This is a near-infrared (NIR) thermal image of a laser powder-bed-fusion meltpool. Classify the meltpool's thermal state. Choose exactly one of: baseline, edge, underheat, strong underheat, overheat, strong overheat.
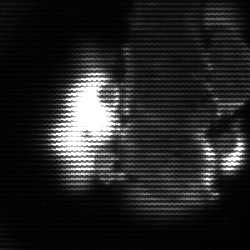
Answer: strong underheat